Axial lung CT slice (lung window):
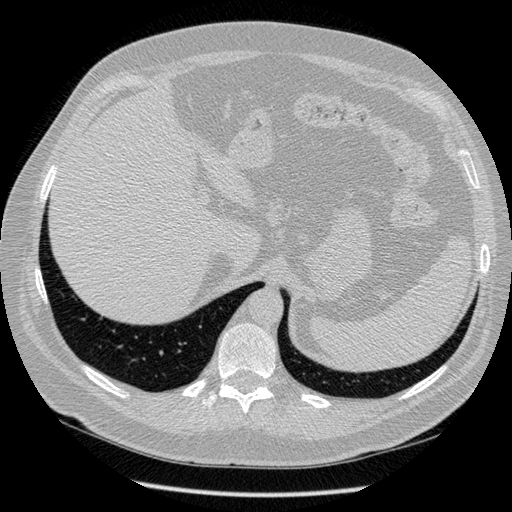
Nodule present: no